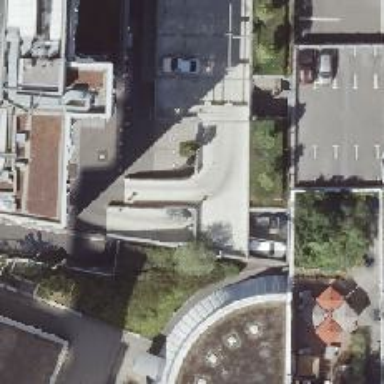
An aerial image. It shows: The entrance to rooftop parking area.